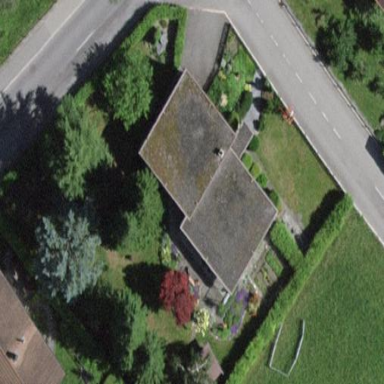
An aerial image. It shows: Detached building.